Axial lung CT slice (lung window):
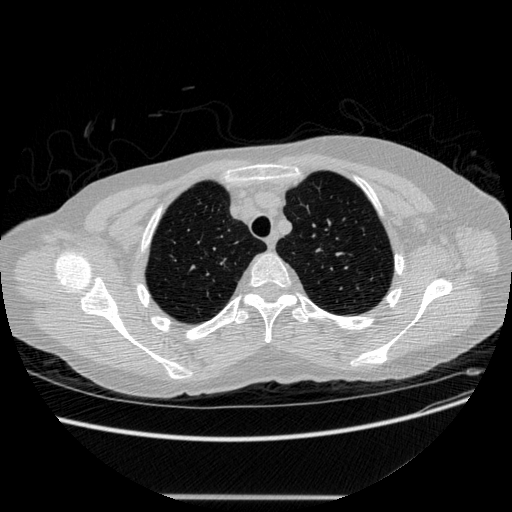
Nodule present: no